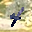
Label: 4